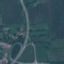
Land use / land cover class: Highway